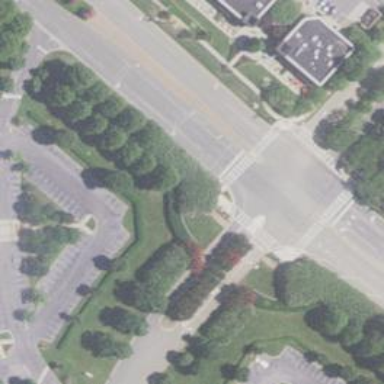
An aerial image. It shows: Marked crossing on footway.